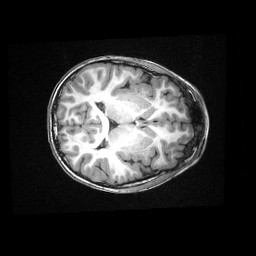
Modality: T1w
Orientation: axial
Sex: male